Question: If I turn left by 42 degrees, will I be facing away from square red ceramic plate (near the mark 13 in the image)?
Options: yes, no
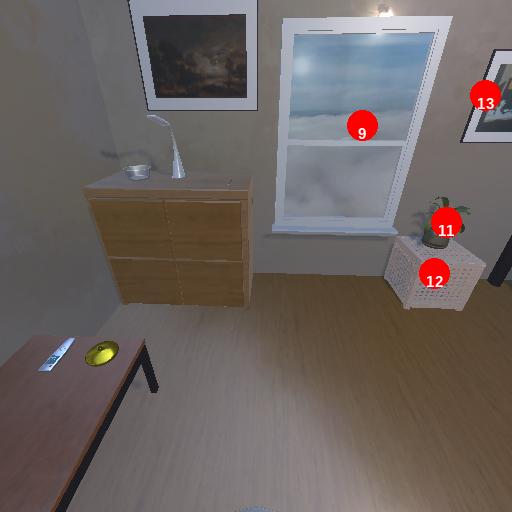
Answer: yes